Field crop: maize
Growth stage: 2
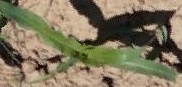
Species: maize